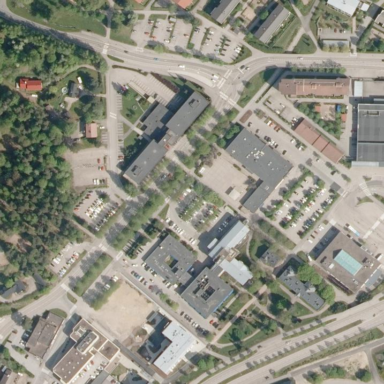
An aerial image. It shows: Hospital providing healthcare services.